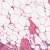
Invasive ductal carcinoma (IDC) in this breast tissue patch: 1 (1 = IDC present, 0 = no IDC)